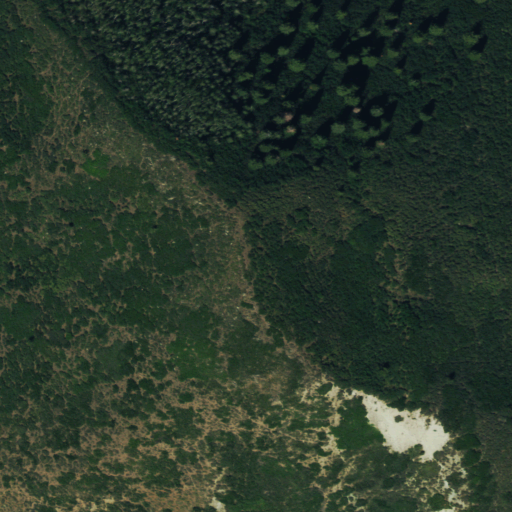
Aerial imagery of mountain in Colorado named Old Man Mountain containing deciduous forest and shrub